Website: crate-barrel
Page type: receipt
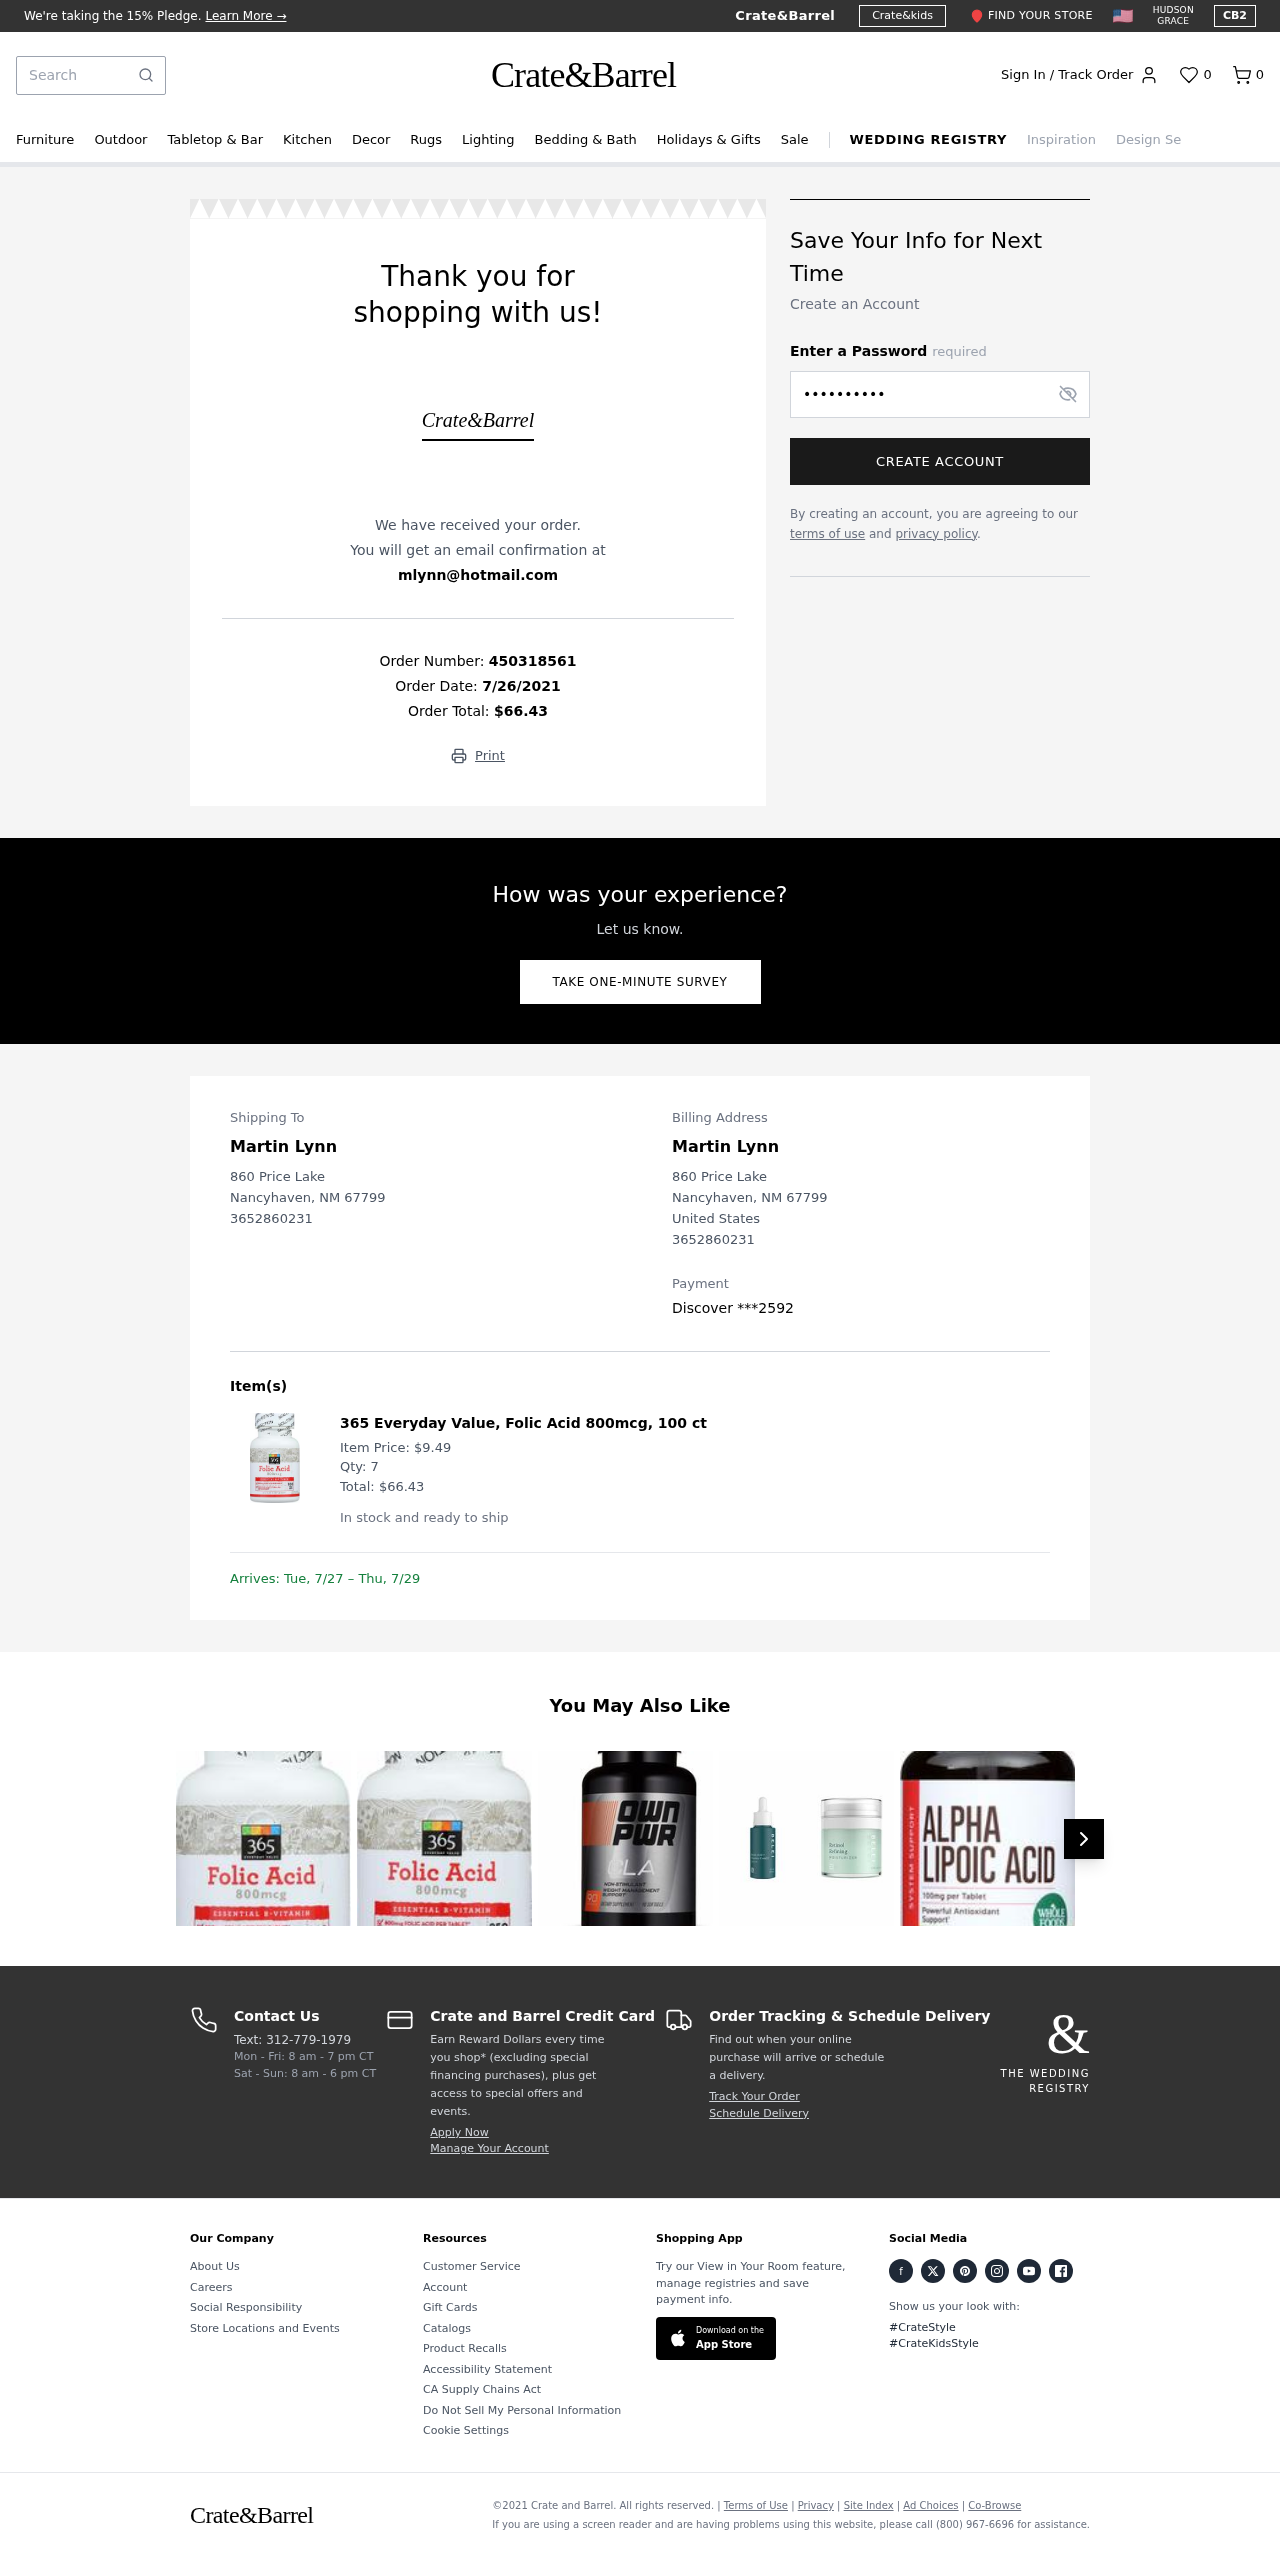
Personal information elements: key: PII_CARD_LAST4
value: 2592
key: PII_CARD_TYPE
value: Discover
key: PII_CITY
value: Nancyhaven
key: PII_COUNTRY
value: United States
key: PII_EMAIL
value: mlynn@hotmail.com
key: PII_FULLNAME
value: Martin Lynn
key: PII_PHONE
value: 3652860231
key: PII_POSTCODE
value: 67799
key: PII_STATE_ABBR
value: NM
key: PII_STREET
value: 860 Price Lake
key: PII_FULLNAME2
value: Martin Lynn
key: PII_CITY2
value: Nancyhaven
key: PII_STATE_ABBR2
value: NM
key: PII_POSTCODE_FULL
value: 67799
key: PII_POSTCODE_NUMERIC
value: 67799
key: PII_PHONE2
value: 3652860231
Product elements: key: PRODUCT1_NAME
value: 365 Everyday Value, Folic Acid 800mcg, 100 ct
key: PRODUCT1_PRICE
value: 9.49
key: PRODUCT1_QUANTITY
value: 7
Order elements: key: ORDER_NUM_ITEMS
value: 0
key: ORDER_ID
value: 450318561
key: ORDER_DATE
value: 7/26/2021
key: ORDER_TOTAL
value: $66.43
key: ORDER_ITEM_TOTAL
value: $66.43
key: ORDER_DELIVERY_DATE
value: Tue, 7/27 – Thu, 7/29
Search elements: key: HEADER_SEARCH
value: Search
Other elements: key: FAVORITES_COUNT
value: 0